Aerial crown-view tile of a tropical tree (Barro Colorado Island, Panama), acquired 20240611:
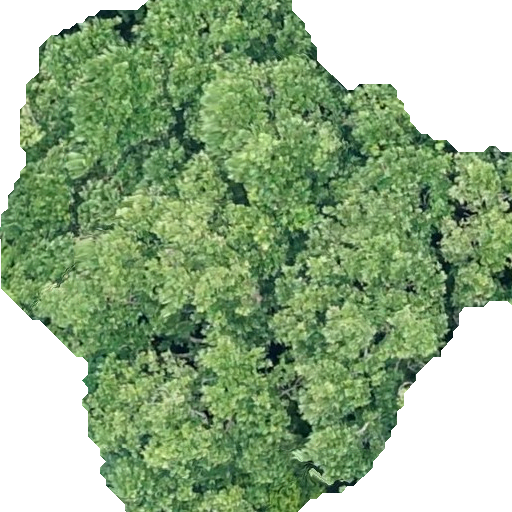
Species: Anacardium excelsum
GBIF accepted scientific name: Anacardium excelsum
Crown area: 323.985 m²